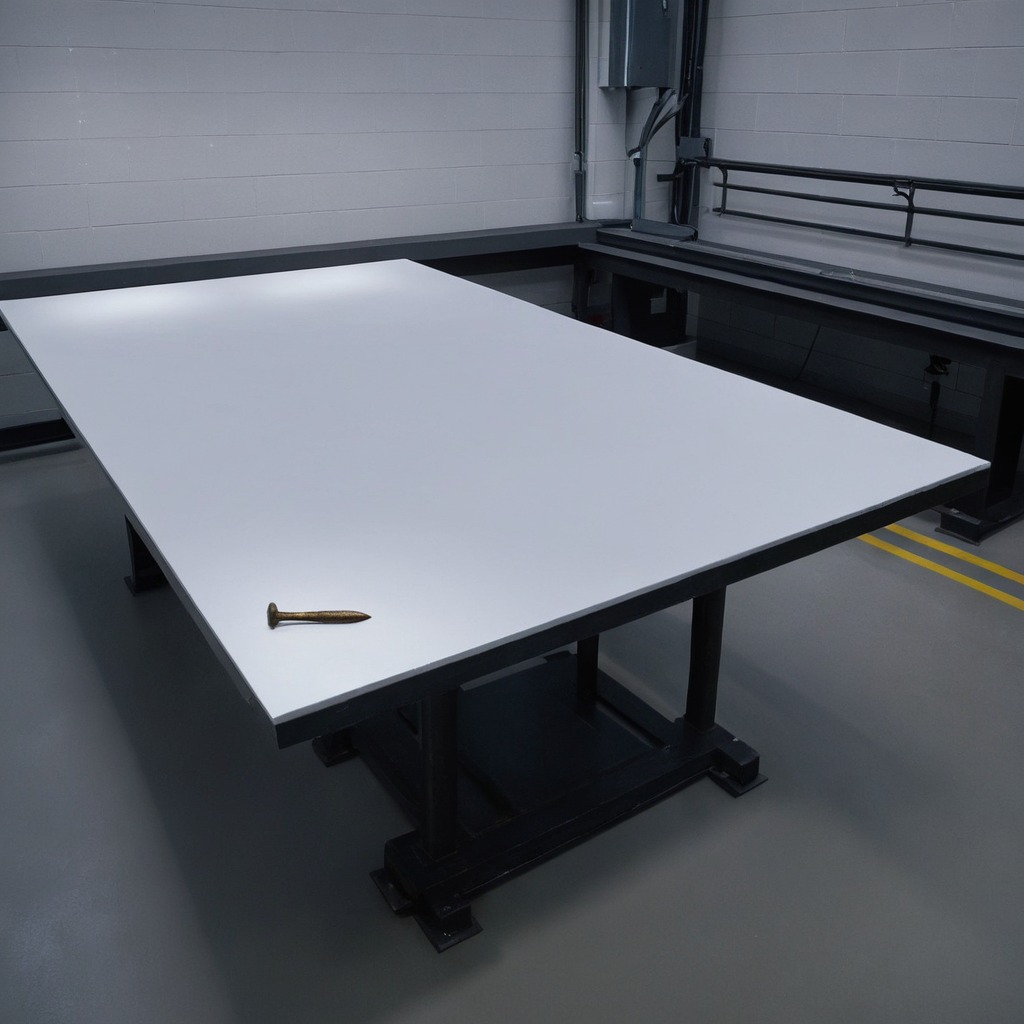
A nail is lying on the tabletop in the basement.